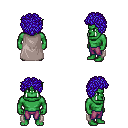
a pixel art fantasy rpg character, male body template, orc, green skin, gray cape, magenta pants, blue curly afro hairstyle, four views (front, back, left, right), 2x2 character sprite sheet, small pixel art, hard edges, no anti-aliasing